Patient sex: M
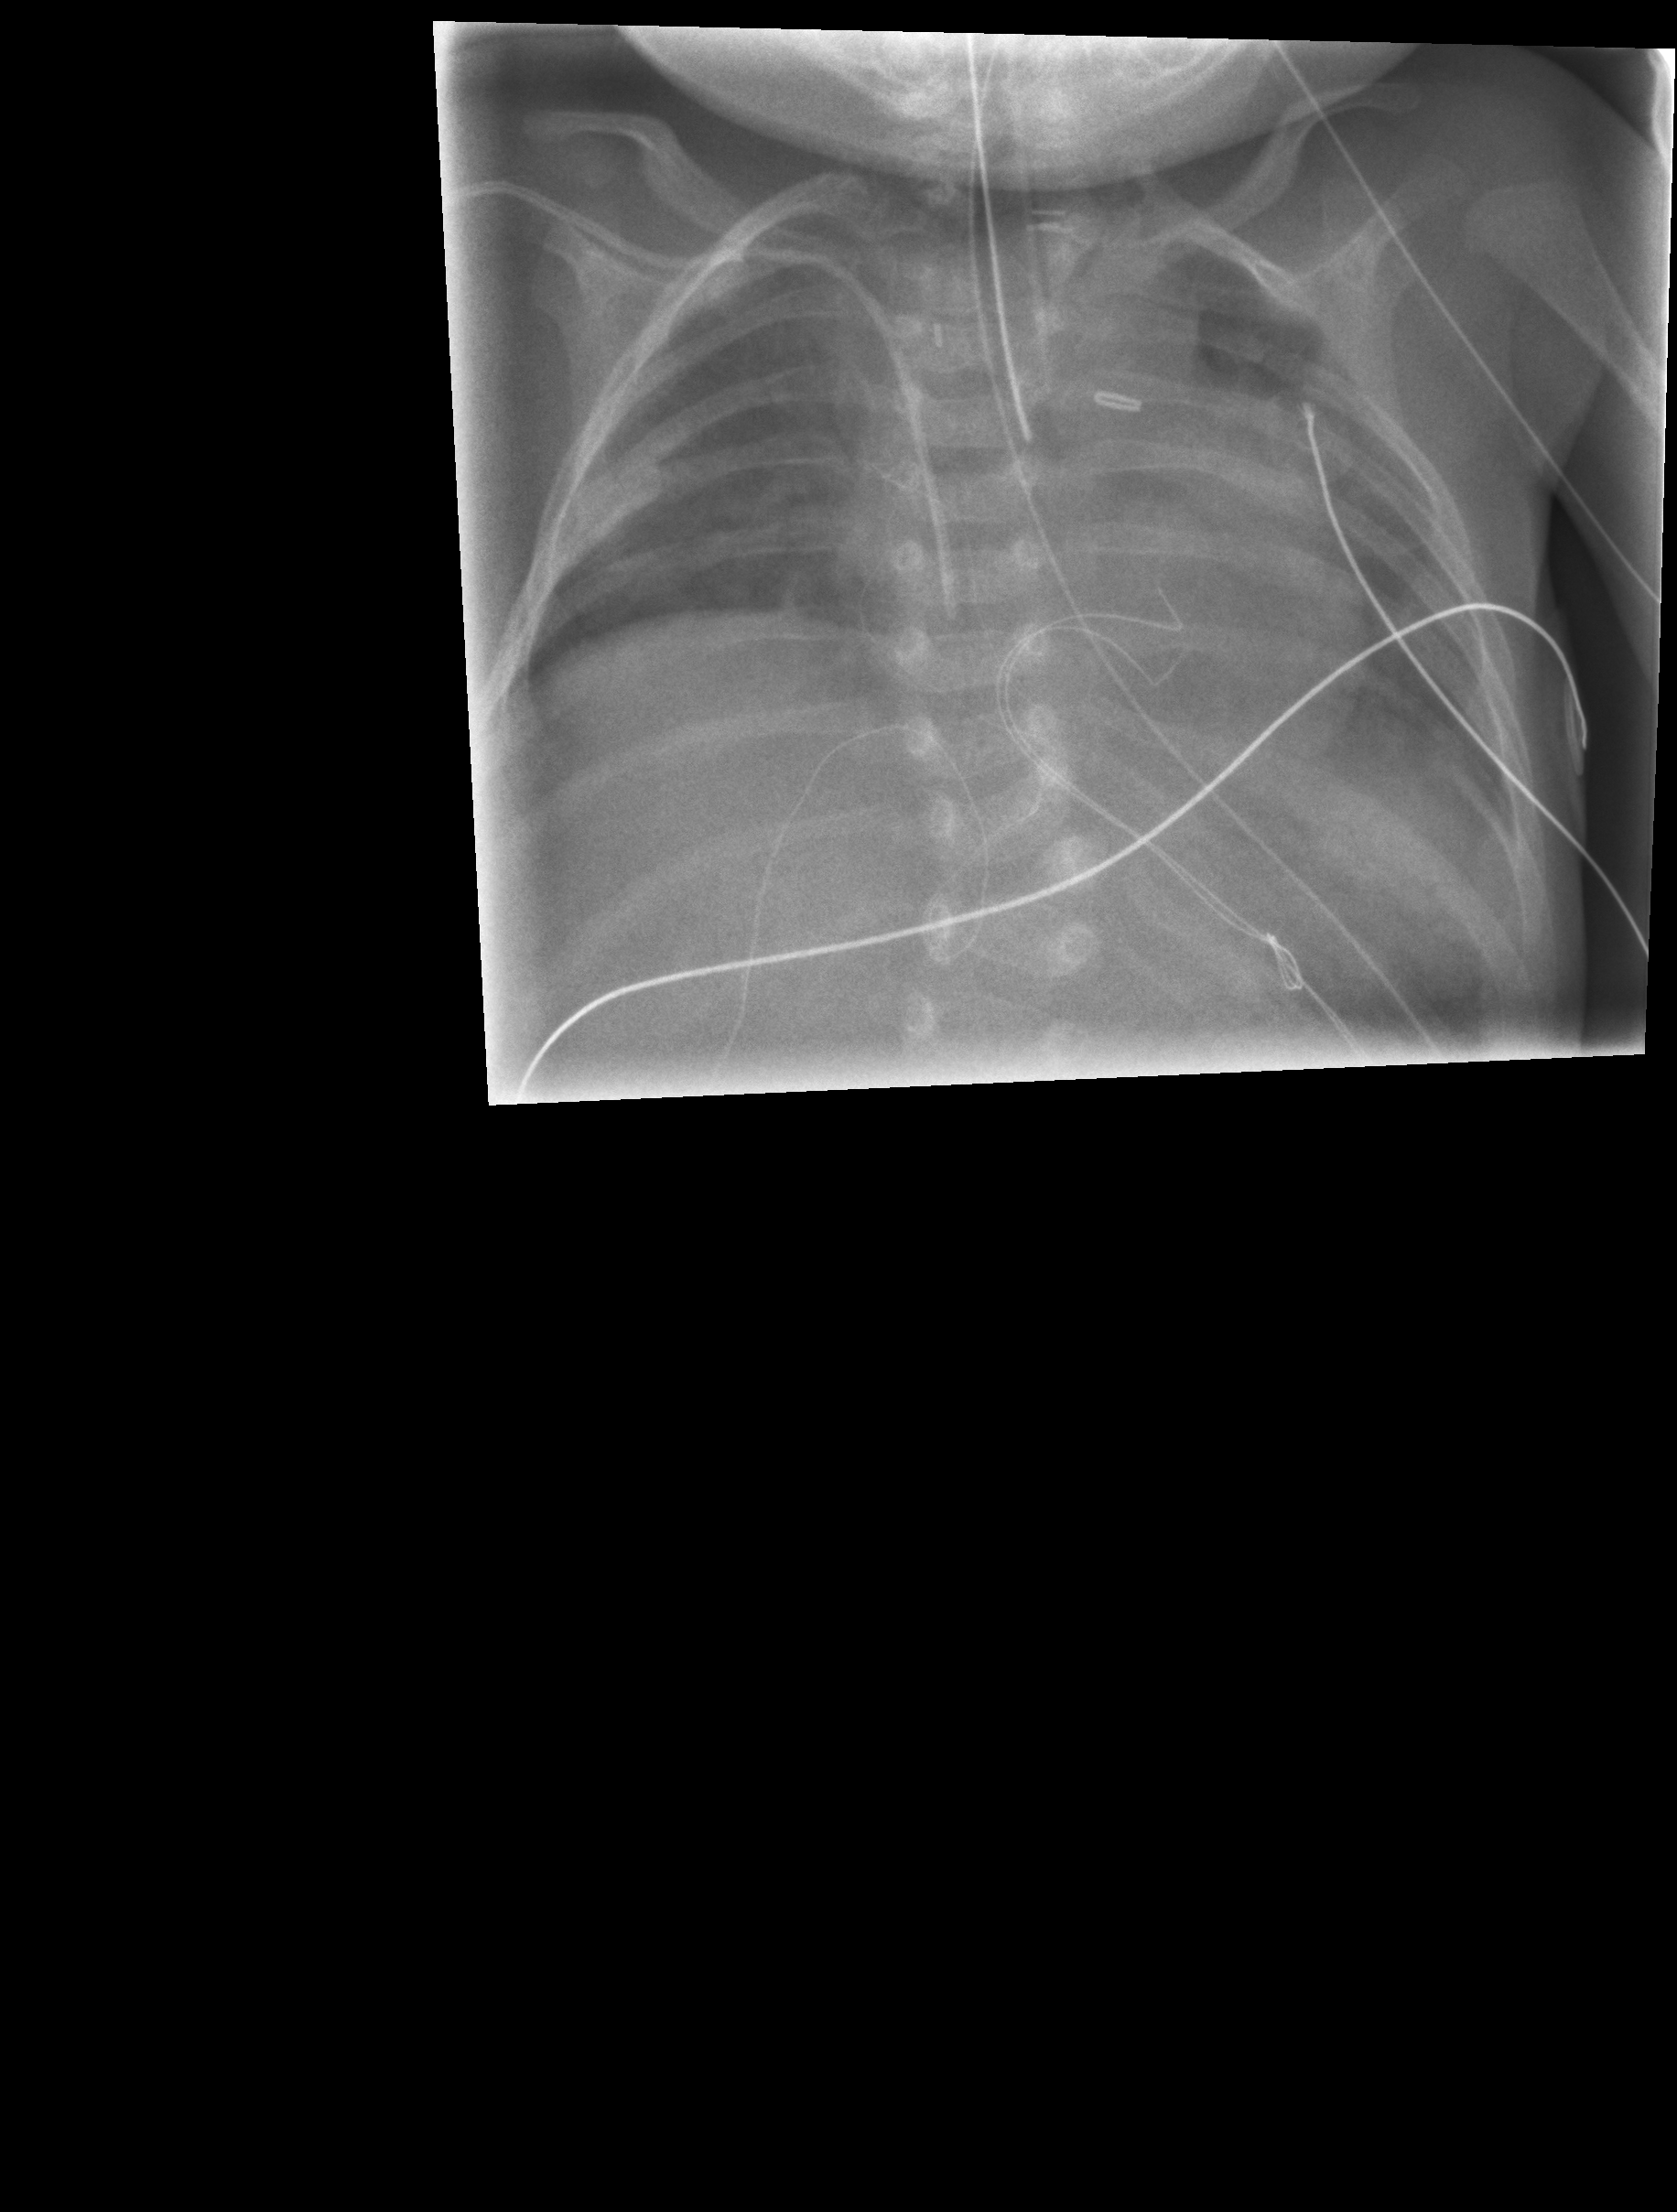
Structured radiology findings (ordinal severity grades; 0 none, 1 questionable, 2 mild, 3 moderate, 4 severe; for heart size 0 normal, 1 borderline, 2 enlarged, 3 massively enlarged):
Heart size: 0
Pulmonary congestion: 2
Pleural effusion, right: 0
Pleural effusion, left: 0
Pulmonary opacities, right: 0
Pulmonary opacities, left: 0
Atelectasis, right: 0
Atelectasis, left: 0